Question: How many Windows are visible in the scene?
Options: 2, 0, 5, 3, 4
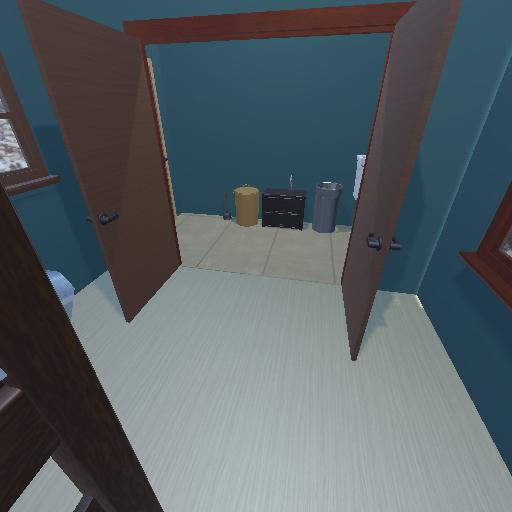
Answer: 2